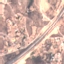
Label: Highway